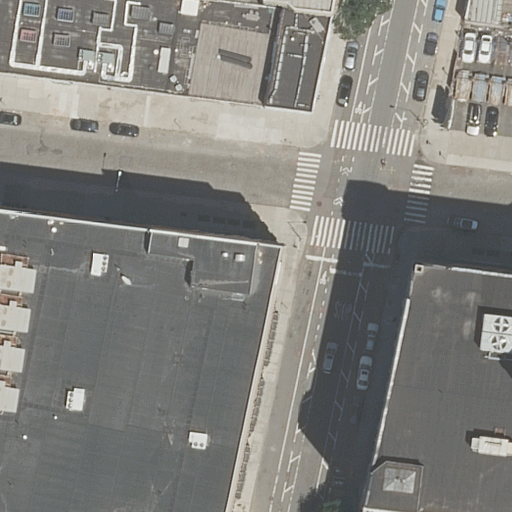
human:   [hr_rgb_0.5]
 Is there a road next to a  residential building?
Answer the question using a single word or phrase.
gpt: yes

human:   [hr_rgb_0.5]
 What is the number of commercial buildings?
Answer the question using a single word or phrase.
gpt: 0

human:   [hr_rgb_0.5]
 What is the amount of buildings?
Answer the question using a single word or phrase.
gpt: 4

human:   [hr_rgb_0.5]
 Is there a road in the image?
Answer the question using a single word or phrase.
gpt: yes

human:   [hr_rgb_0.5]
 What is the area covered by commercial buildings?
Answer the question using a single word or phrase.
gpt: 0m2

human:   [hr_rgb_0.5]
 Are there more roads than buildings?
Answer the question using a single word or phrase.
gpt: no

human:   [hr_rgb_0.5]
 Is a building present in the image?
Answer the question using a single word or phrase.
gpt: yes

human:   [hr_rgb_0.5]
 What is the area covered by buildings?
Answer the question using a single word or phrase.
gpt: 4202m2

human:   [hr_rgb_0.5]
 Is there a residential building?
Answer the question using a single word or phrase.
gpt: yes

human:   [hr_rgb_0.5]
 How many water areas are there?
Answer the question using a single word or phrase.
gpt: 0

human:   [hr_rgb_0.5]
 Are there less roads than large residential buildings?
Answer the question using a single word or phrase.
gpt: no

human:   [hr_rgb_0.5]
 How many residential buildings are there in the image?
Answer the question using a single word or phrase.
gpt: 4

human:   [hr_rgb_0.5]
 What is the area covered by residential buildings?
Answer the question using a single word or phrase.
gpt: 4202m2

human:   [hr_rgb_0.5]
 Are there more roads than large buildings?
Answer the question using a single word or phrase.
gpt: no

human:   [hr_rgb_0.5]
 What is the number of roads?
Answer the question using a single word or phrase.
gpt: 2

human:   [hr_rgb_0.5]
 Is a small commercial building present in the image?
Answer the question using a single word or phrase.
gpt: no

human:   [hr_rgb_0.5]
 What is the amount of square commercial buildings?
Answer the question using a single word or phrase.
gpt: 0

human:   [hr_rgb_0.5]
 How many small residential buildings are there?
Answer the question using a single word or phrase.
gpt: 2

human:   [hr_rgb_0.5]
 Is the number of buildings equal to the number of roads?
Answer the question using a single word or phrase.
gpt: no

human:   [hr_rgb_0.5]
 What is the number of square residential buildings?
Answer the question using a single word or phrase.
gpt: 0

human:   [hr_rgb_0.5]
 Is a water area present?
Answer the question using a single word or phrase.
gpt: no

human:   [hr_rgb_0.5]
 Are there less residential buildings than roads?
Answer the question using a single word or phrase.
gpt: no

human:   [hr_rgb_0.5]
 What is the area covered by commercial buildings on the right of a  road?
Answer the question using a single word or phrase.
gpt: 0m2

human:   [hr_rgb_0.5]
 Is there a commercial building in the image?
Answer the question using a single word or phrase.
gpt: no

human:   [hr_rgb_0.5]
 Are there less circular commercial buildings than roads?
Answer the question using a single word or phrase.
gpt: yes

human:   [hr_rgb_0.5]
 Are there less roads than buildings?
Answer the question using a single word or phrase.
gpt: yes

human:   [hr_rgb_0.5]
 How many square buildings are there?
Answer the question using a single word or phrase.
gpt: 0

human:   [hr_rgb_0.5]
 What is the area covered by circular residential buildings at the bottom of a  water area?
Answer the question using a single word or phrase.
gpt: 0m2

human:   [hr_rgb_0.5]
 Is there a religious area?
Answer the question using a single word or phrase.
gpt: no

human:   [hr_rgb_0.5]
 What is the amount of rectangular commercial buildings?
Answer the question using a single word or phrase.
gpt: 0

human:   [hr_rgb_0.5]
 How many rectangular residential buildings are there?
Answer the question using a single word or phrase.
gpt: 3

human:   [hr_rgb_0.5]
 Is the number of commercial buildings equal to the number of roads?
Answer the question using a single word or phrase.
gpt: no

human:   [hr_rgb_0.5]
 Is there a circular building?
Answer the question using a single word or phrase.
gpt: no

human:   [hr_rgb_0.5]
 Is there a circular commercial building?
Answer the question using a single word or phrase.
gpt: no

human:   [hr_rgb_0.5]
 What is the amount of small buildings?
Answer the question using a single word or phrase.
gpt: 2

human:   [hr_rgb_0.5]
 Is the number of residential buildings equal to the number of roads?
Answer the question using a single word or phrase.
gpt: no

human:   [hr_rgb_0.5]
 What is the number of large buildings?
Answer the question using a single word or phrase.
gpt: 2

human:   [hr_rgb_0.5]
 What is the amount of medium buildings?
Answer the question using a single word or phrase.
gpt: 0

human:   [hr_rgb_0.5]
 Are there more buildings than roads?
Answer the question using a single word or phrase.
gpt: yes

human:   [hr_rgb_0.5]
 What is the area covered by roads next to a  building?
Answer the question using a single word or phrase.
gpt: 0m2

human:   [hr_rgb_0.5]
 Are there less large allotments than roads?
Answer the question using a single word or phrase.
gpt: yes

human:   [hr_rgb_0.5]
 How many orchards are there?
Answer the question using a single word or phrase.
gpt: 0

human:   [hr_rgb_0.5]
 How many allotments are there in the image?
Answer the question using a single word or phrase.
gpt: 0

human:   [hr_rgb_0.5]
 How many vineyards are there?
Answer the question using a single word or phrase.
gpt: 0

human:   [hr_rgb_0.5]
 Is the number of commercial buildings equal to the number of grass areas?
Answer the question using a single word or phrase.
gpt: yes

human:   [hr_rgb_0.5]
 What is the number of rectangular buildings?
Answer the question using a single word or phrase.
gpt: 3

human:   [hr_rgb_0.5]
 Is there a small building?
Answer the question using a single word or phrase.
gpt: yes

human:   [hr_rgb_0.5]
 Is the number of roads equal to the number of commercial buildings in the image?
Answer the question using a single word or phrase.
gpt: no

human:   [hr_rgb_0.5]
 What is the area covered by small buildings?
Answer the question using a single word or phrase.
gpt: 21m2

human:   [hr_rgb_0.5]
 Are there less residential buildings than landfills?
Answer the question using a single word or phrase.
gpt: no

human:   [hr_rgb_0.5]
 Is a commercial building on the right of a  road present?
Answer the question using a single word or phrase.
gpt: no

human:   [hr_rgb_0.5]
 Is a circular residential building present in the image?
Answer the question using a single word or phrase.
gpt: no

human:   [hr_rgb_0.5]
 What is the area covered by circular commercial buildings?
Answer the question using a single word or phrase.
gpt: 0m2

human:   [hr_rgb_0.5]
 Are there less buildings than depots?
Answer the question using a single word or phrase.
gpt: no

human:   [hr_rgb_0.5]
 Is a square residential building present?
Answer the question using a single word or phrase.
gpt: no

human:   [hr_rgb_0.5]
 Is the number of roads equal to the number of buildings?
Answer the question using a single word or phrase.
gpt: no

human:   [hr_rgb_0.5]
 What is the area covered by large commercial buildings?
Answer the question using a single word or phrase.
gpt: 0m2

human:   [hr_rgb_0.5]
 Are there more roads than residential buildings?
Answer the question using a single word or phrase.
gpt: no

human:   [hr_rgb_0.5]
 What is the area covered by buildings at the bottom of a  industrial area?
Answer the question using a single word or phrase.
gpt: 0m2

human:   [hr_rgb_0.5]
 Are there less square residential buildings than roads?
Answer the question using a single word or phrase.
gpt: yes

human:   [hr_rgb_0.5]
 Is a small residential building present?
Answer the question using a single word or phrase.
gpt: yes

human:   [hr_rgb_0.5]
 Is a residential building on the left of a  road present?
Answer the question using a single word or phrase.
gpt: yes

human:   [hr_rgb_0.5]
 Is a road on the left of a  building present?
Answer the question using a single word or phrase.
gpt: yes

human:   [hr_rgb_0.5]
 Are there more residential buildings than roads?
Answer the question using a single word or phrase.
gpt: yes